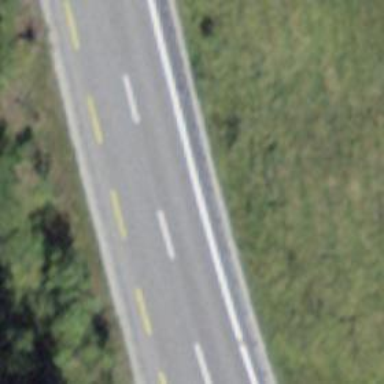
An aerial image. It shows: Primary highway with asphalt surface. There is lane designated for cycling on the left side.